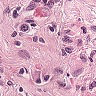
Metastatic tissue present: no